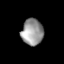
Tissue: lung
Cell type: Fibroblasts
Senescence score: 0.6919
Nuclear area (px): 561
Mean DAPI intensity: 152.346